Question: Till today I knew that java has heap and that is created by JVM. Further, this memory is allocated by OS to JVM instance, i.e. heap resides inside JVM instance.
But today I saw a picture,
which shows, JVM and heap far apart.
So, I am confused right now, Can anyone let me know, whether I was wrong before or I am not able to understand the picture?
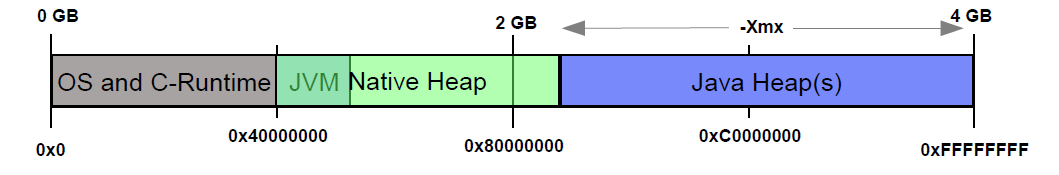
Answer: There is a lot to discuss on this question. I always like the articles from IBM since it contains very good information. For this specific question, here is an excerpt.
From <URL>:
> The JVM maintains two memory areas, the Java™️ heap, and the native (or
system) heap. These two heaps have different purposes and are
maintained by different mechanisms.The Java heap contains the instances of Java objects and is often
referred to as 'the heap'. It is the Java heap that is maintained by
Garbage Collection, and it is the Java heap that is changed by the
command-line heap settings. The Java heap is allocated using mmap, or
shmat if large page support is requested. The maximum size of the Java
heap is preallocated during JVM startup as one contiguous area, even
if the minimum heap size setting is lower. This allocation allows the
artificial heap size limit imposed by the minimum heap size setting to
move toward the actual heap size limit with heap expansion.The native, or system heap, is allocated by using the underlying
malloc and free mechanisms of the operating system, and is used for
the underlying implementation of particular Java objects; for example:- - - - -
Hope it helps you understand.